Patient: sex M, age 43
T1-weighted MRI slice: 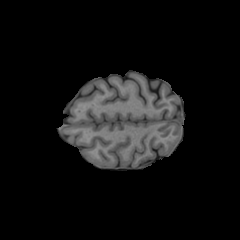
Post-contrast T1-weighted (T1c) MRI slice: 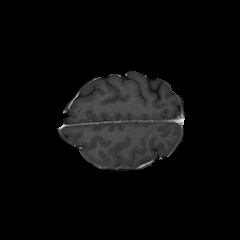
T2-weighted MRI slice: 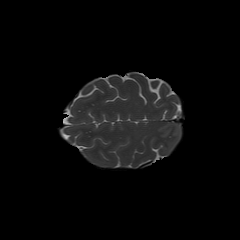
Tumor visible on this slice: no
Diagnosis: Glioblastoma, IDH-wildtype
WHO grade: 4